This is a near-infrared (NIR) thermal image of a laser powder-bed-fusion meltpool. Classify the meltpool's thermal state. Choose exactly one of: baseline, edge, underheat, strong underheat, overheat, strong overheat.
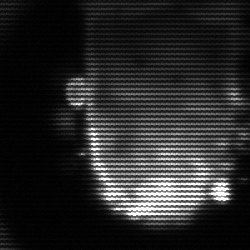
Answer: baseline